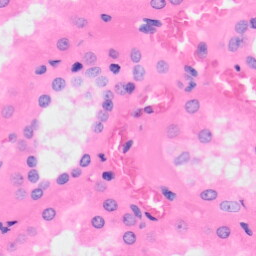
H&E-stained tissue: Kidney